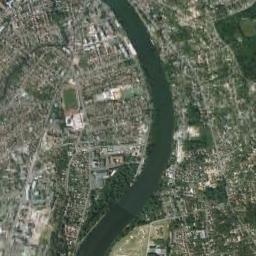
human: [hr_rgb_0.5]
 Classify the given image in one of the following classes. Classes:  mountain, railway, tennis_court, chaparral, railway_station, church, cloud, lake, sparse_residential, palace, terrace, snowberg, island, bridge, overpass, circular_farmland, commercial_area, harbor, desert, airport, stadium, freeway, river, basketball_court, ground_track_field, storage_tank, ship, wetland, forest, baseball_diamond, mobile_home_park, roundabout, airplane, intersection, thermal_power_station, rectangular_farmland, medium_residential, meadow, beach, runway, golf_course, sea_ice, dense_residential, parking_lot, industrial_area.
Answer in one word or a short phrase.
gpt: river